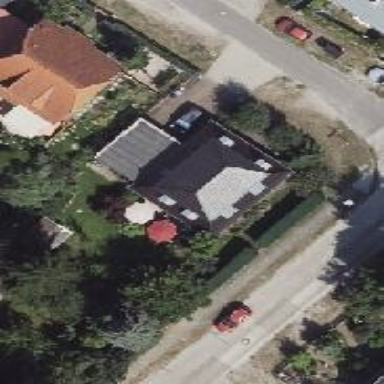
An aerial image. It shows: Detached building with mansard roof shape.